Question: When opening the Nuget Package Manager in VS2015RC1 on the and filtering on installed/update available I get a list of all available packages within my solution.
But when I try to upgrade a package it has ALL projected within the solution selected by default which is not what I want since we have a large solution with many projects and I obviously don't want to add say JQuery to all of them.
And due to the large number of projects I cannot go through each and update the projects individually.
Anybody else having the same problem? Or am I missing something.

EDIT:
There were no error, the ACTION dropdown need to be changed to Update instead of Install. Sorry about this guys.
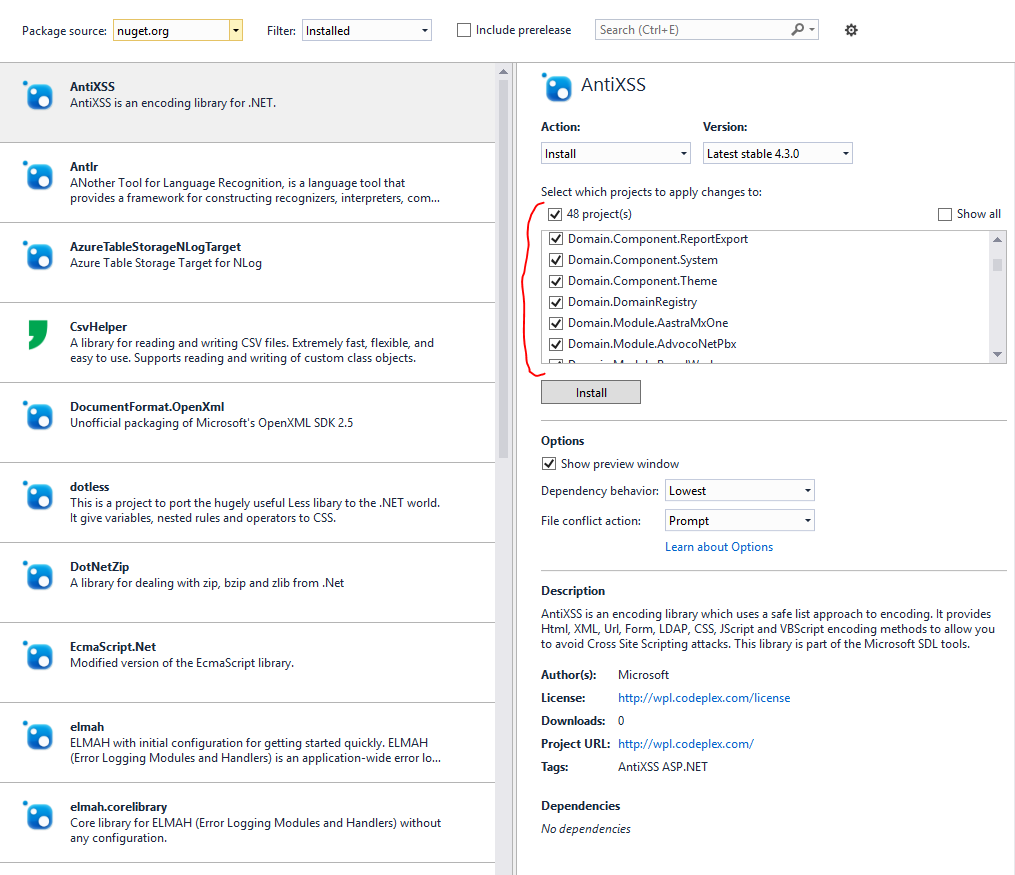
Answer: Change the Action combobox value from install to Update/Upgrade